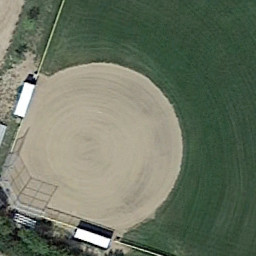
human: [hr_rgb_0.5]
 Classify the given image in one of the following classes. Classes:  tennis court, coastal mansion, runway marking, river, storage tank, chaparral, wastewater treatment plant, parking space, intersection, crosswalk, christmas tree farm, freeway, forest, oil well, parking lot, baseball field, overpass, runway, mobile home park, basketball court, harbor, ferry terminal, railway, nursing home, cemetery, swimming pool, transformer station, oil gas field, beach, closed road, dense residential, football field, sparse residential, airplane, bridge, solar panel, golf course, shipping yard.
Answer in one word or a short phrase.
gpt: baseball field